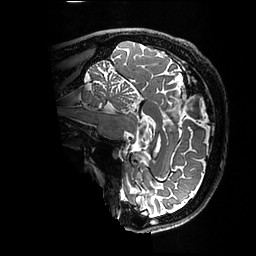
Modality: T2w
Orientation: sagittal
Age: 46
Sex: male
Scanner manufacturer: ge
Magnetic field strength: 3 T
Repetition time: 3.202 s
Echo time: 0.0588 s